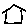
Label: house